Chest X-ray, PA view. Patient: 65 years old, sex M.
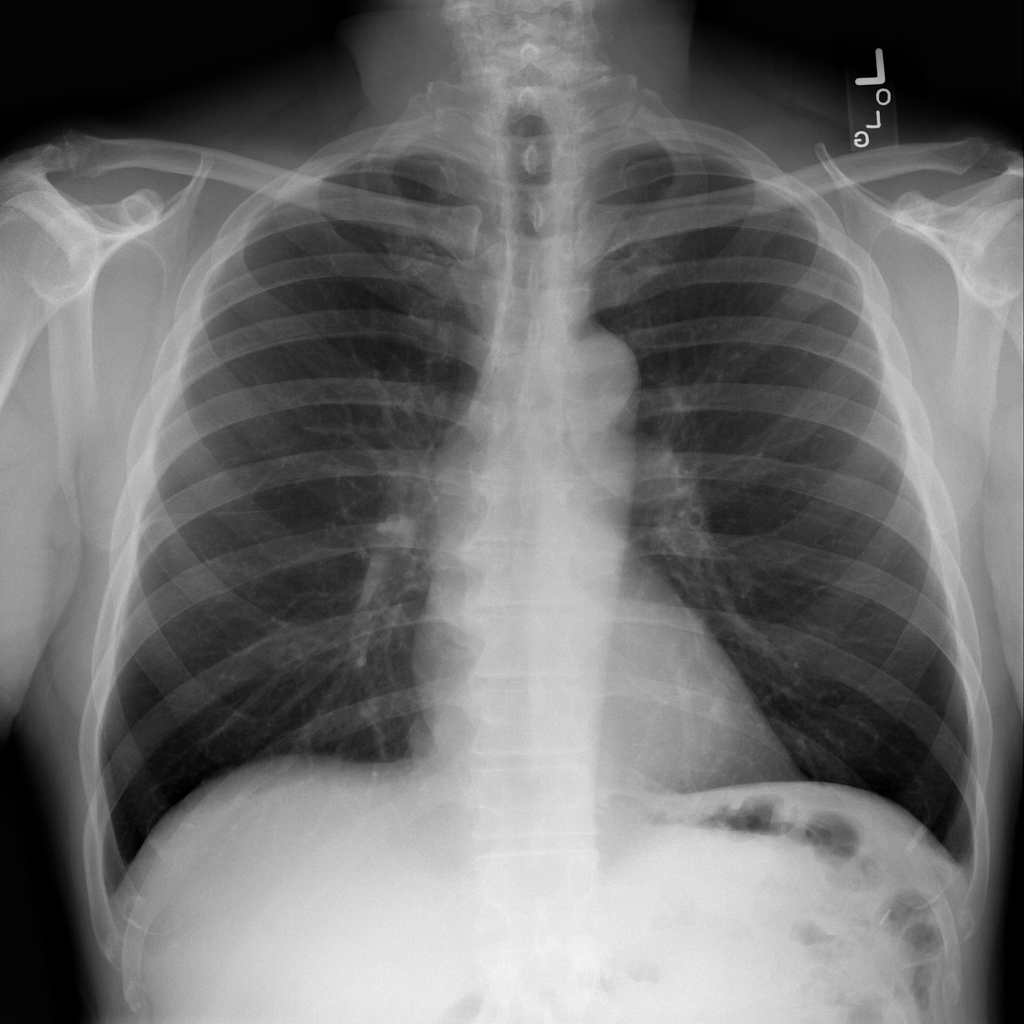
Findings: No Finding